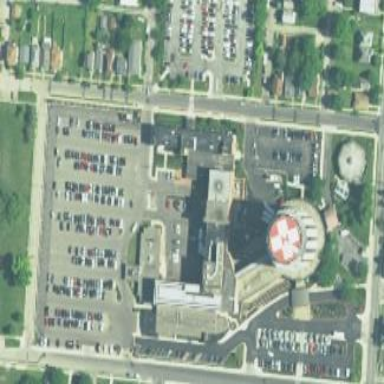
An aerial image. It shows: Hospital providing healthcare services.